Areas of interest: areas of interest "Scenic Spot"
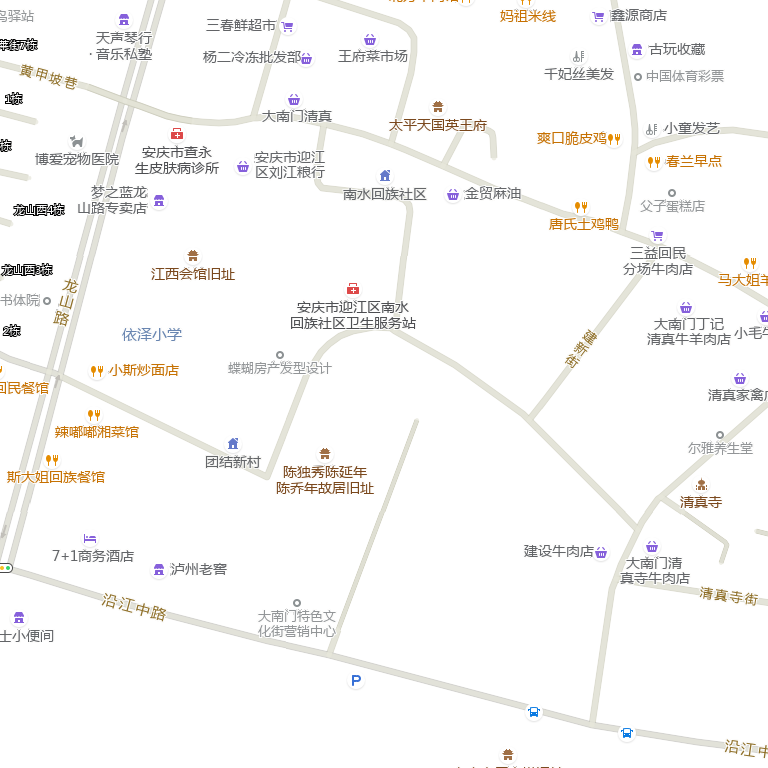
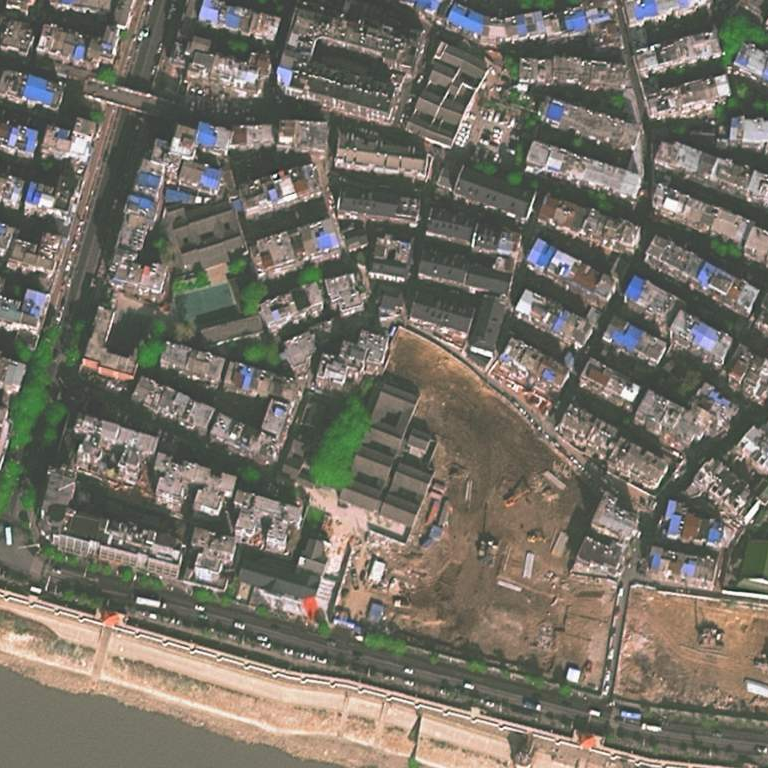